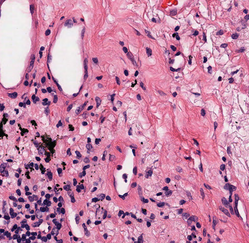
Tumor epithelial tissue: no
Tumor-associated stroma tissue: yes
Normal tissue: no